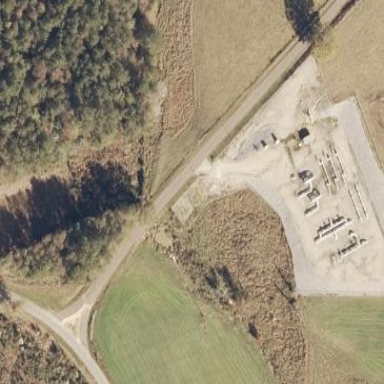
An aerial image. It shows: Fenced substation used for measurement purposes.